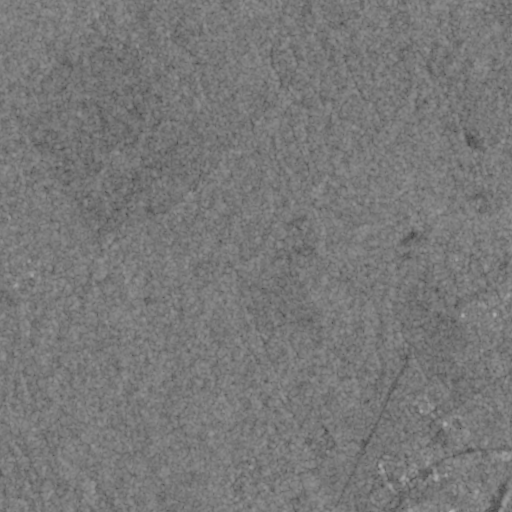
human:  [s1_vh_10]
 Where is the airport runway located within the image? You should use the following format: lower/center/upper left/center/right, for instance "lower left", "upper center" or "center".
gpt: The airport runway is located in the lower right of the image.
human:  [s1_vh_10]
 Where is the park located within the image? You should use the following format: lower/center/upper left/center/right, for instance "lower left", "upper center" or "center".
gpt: The park is located in the lower right of the image.
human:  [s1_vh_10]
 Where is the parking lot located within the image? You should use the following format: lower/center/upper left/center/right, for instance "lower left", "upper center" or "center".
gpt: The parking lot is located in the lower right of the image.
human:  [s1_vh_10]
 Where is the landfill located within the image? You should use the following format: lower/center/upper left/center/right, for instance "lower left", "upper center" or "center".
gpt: There is no landfill in the image.

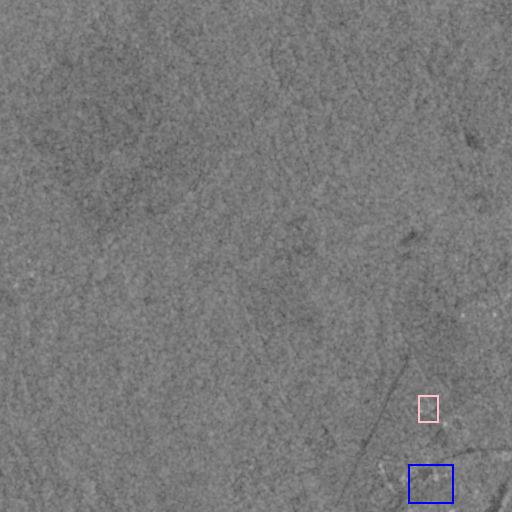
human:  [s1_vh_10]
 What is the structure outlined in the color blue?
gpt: The structure outlined in blue is a park.
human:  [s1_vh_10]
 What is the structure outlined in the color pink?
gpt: The structure outlined in pink is a parking lot.
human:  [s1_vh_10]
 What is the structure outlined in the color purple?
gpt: There is no purple outline.